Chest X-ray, PA view. Patient: 32 years old, sex F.
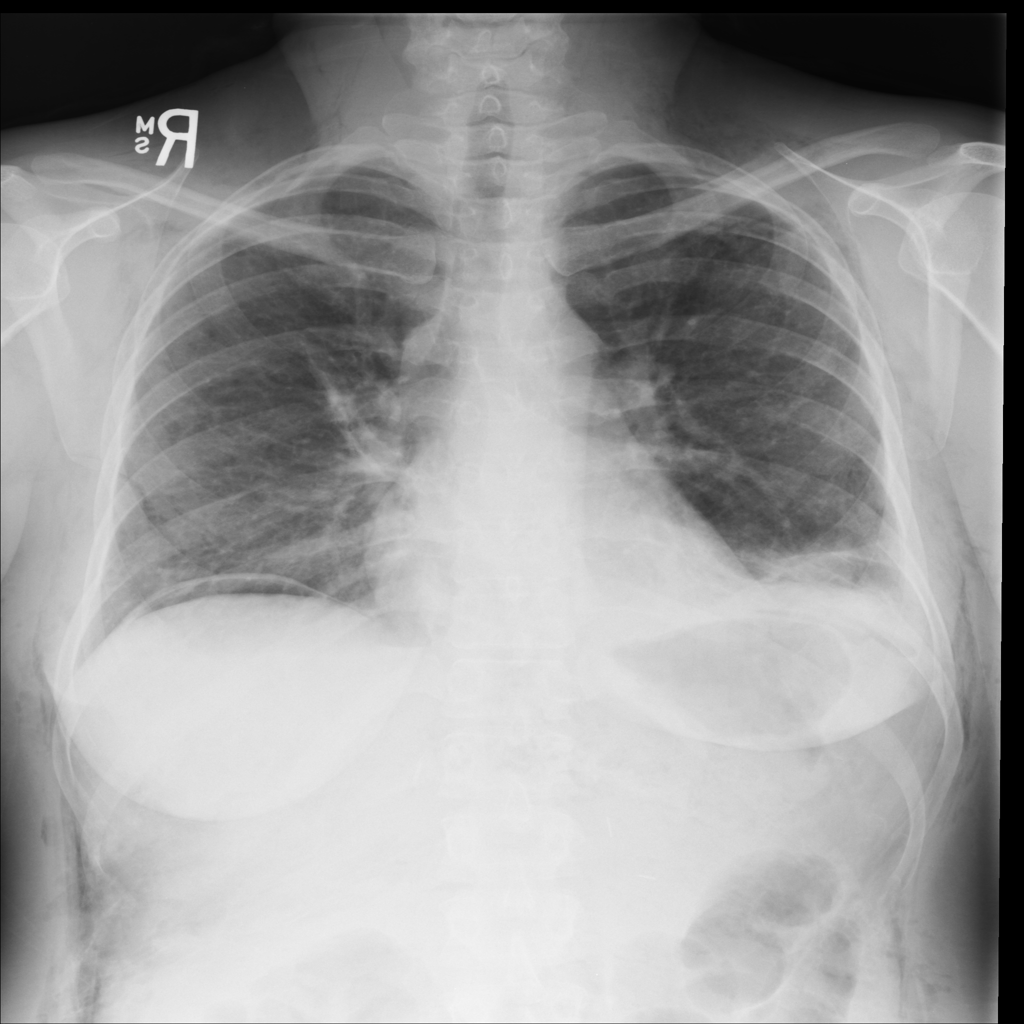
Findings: No Finding